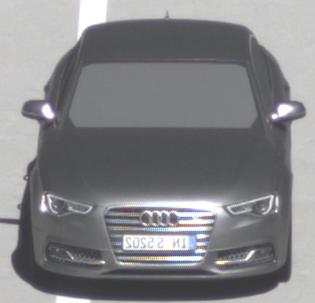
Make: Audi
Model: S5
Detailed model: F5
Model produced from: 2016
Model produced until: 2019
Doors: 2
Color: gray
Road condition: dry road
Daytime: midday
Contrast: high contrast